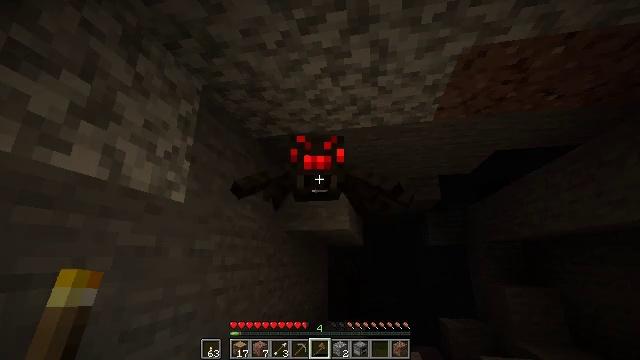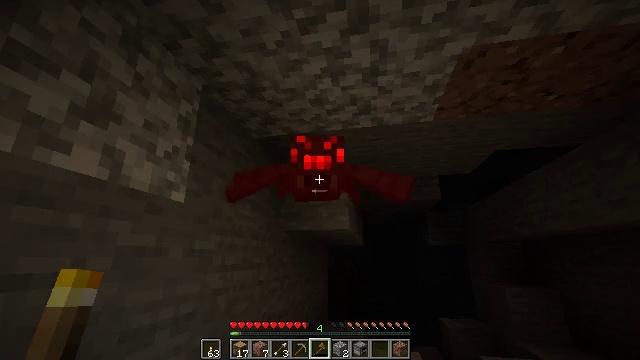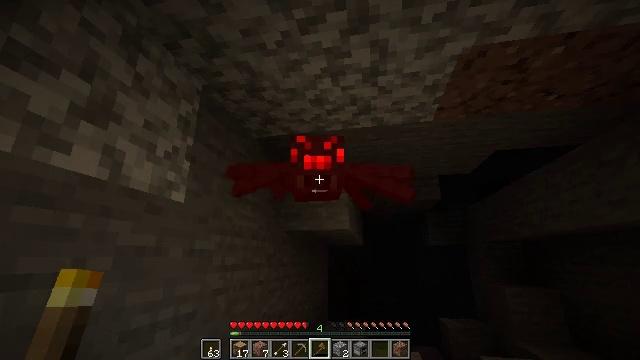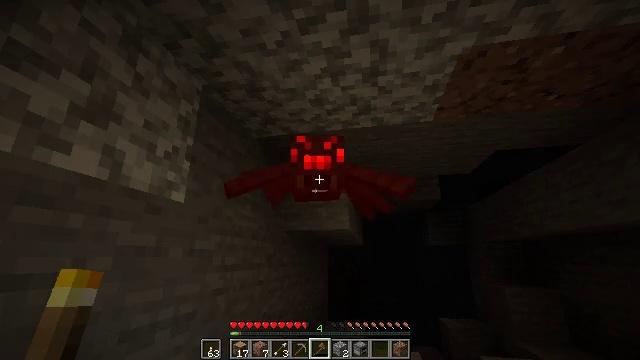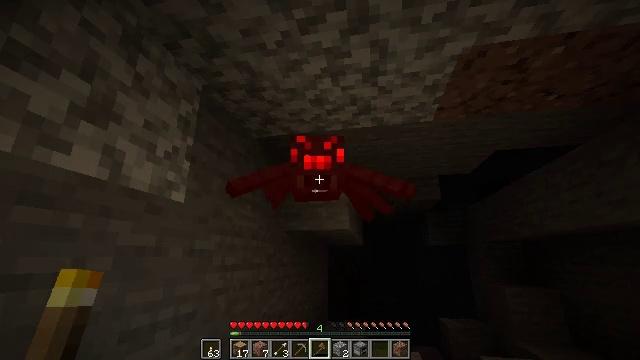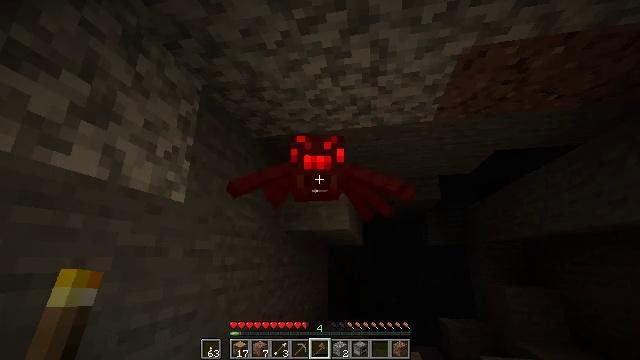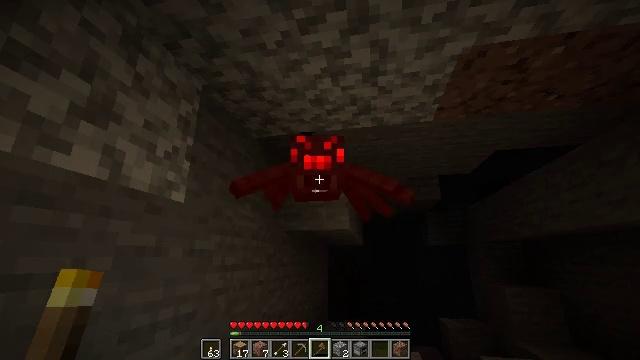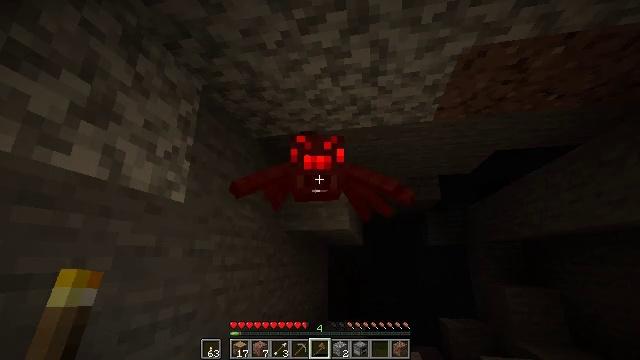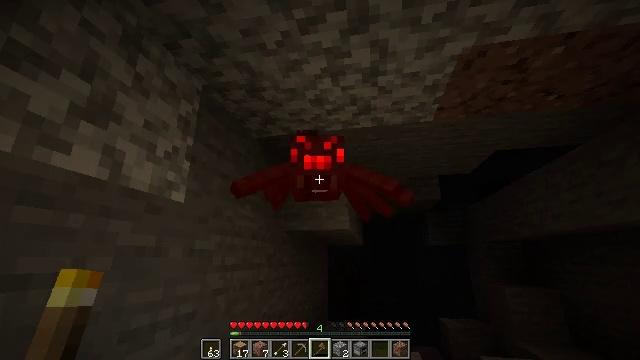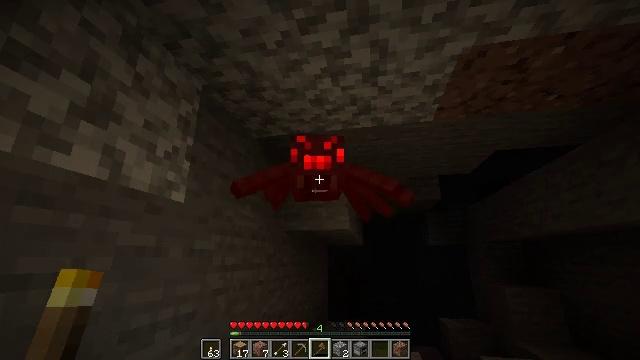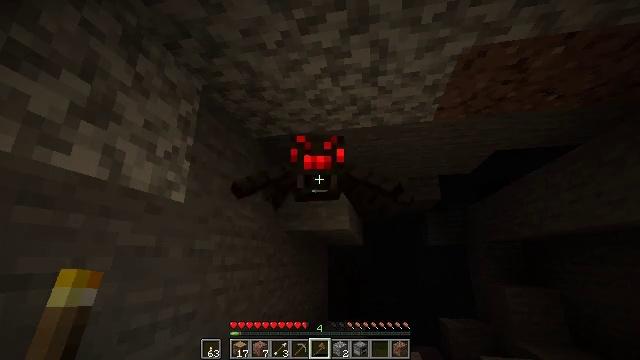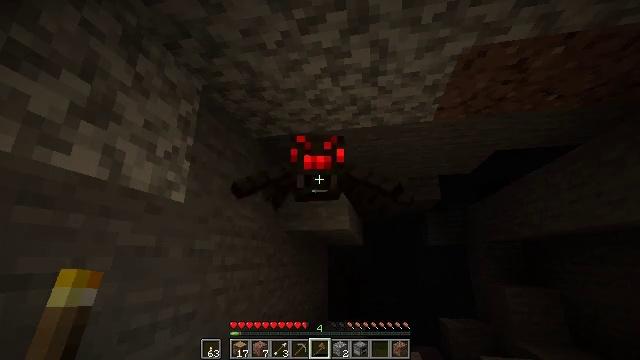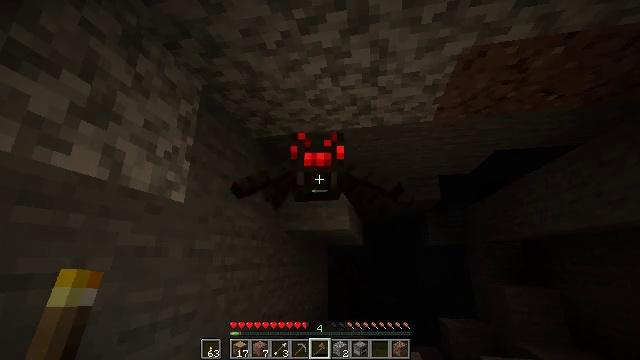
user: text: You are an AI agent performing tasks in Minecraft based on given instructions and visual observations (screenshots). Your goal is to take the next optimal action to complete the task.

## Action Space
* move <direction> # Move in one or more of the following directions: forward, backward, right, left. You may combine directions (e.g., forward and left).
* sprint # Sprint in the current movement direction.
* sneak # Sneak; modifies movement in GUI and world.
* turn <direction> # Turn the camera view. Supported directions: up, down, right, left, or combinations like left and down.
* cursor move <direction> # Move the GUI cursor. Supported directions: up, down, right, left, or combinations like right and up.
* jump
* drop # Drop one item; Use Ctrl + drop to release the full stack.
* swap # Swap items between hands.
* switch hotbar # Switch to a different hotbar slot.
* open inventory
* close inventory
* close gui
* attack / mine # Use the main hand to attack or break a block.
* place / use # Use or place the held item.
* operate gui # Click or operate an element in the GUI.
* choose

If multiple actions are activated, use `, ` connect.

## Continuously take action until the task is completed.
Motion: motion action
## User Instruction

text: Combat the spider.
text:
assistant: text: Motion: attack / mine
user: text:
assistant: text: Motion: no_op
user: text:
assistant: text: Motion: no_op
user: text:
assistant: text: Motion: no_op
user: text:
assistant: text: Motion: no_op
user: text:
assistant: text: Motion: no_op
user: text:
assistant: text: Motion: no_op
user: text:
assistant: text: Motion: attack / mine
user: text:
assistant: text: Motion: attack / mine
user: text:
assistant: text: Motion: attack / mine
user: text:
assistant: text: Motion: attack / mine
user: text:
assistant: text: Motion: attack / mine
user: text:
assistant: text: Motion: attack / mine